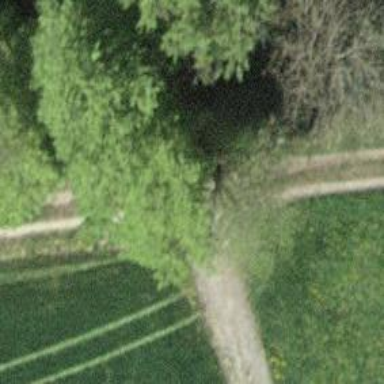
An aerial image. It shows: Track road with grade3 tracktype.